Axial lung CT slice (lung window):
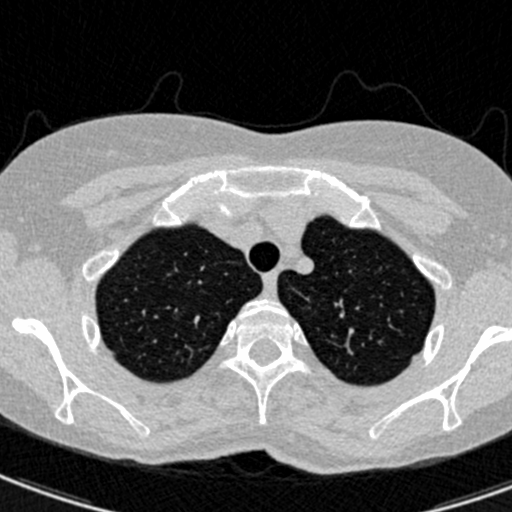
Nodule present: no